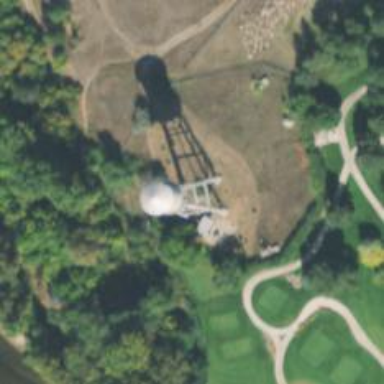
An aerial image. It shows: Water tower that is man-made.